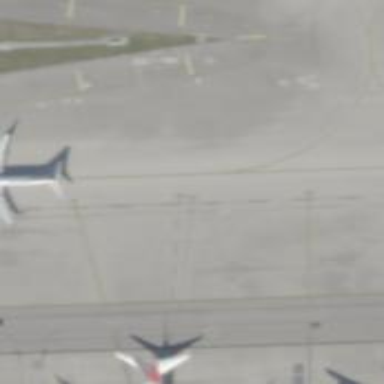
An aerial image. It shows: View of taxiway at the airport.